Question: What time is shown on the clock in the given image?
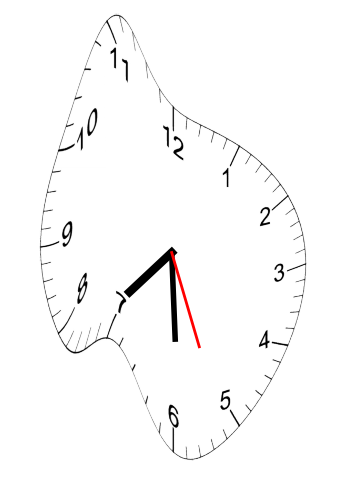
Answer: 07:29:26